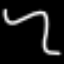
Label: squiggle